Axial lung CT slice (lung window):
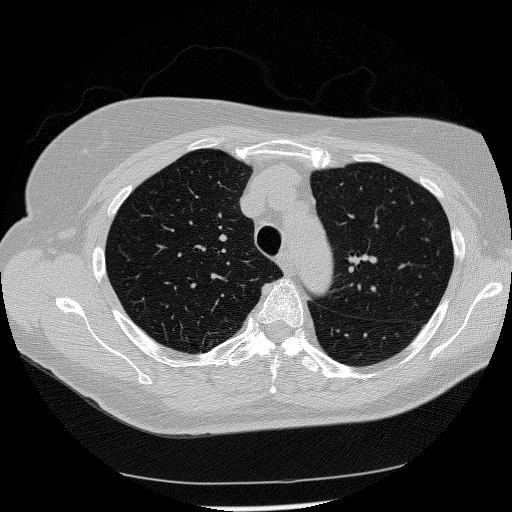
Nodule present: no